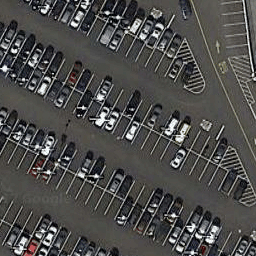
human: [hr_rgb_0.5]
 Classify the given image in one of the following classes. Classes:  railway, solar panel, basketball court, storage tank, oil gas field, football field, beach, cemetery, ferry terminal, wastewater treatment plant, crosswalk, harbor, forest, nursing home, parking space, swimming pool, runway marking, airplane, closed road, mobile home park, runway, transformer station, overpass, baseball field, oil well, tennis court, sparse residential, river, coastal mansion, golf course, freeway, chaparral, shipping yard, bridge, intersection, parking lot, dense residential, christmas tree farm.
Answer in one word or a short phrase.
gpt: parking lot